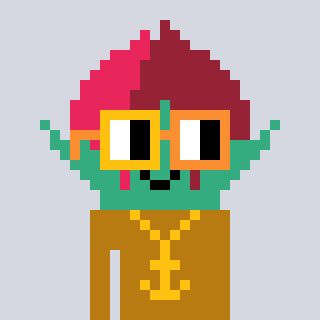
a pixel art character with square yellow and orange glasses, a rosebud-shaped head and a gold-colored body on a cool background